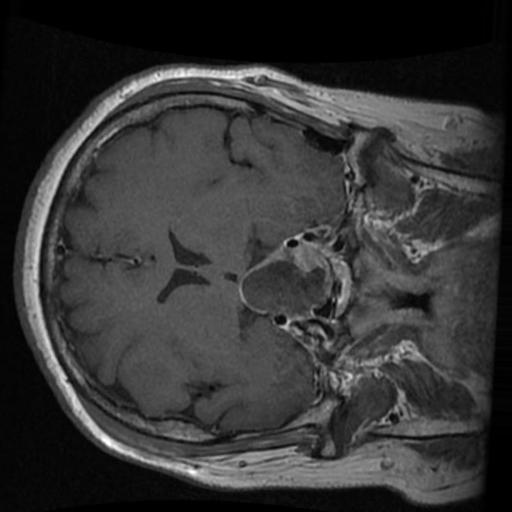
Label: brain_tumor